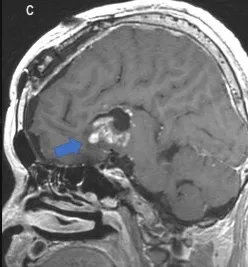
Postoperative MRI of the patient. With the mass's decreased size more clearly indicating its left frontal basal origin. Arrows).
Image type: radiology (mri)